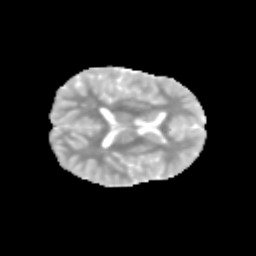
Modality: MD
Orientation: axial
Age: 10
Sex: female
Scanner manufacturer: siemens
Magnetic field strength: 3 T
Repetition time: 3.8 s
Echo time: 0.07 s